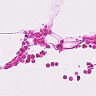
Metastatic tissue present: no